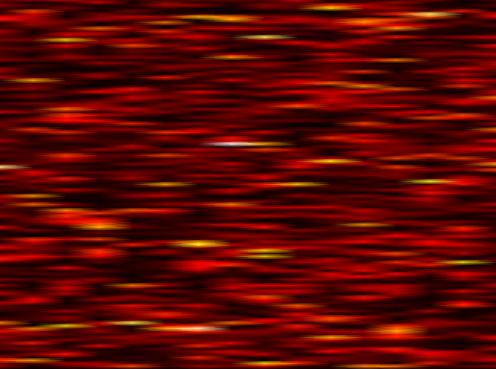
Label: FBMC